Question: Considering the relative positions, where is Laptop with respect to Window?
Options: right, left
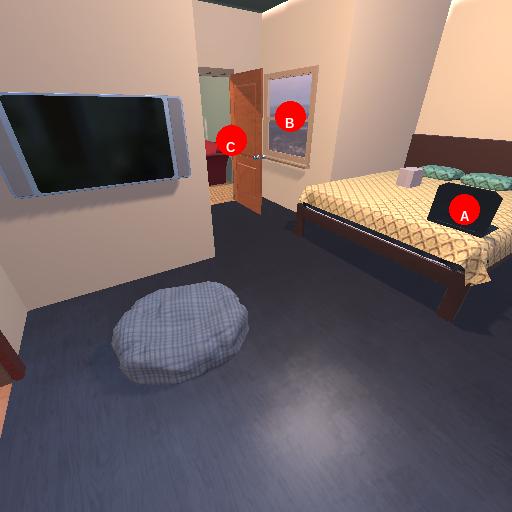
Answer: right